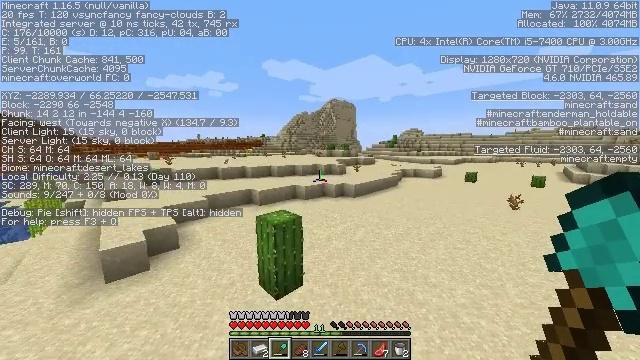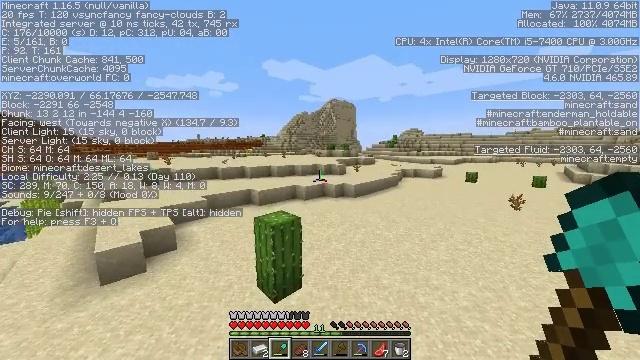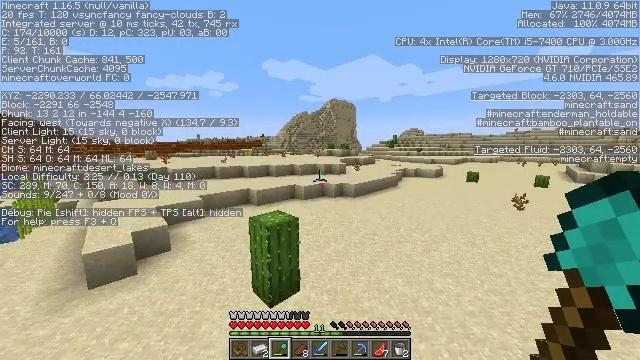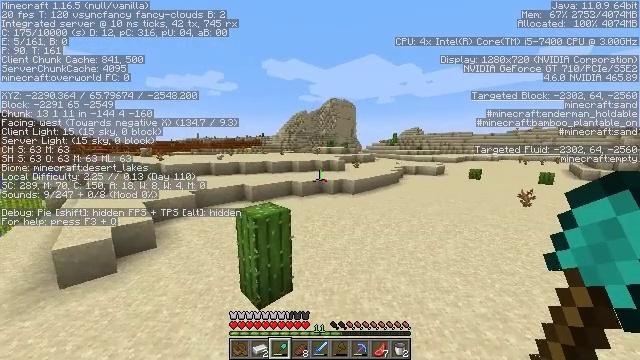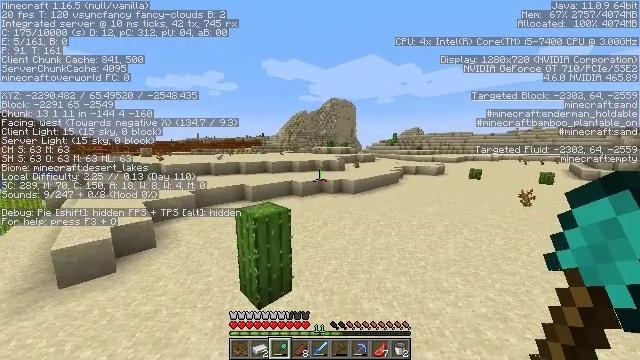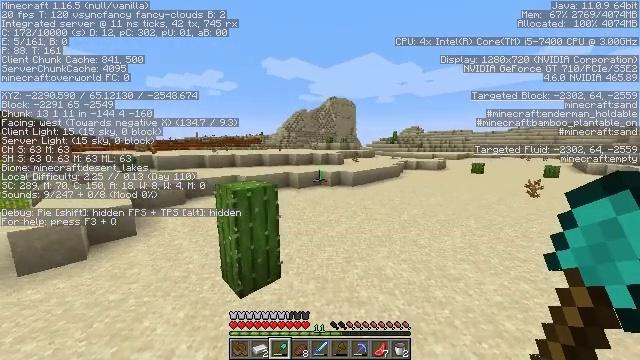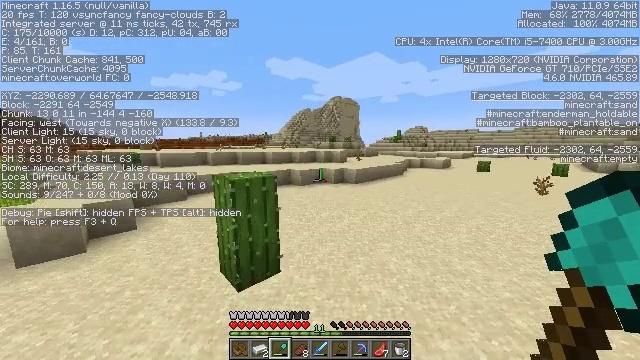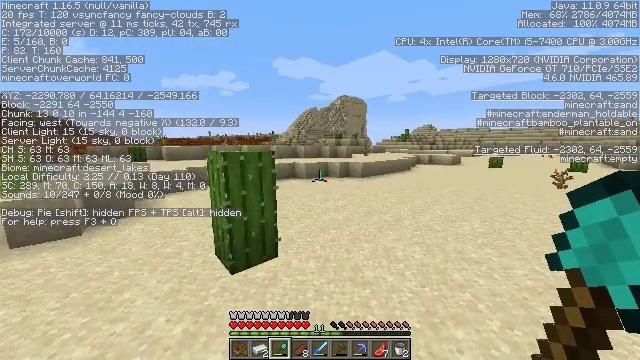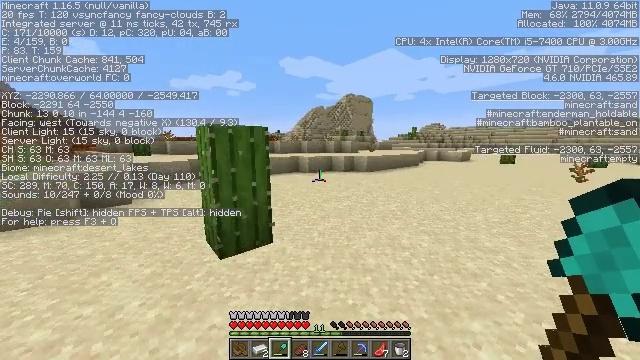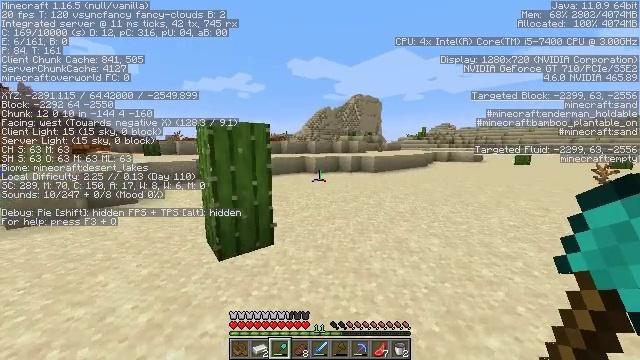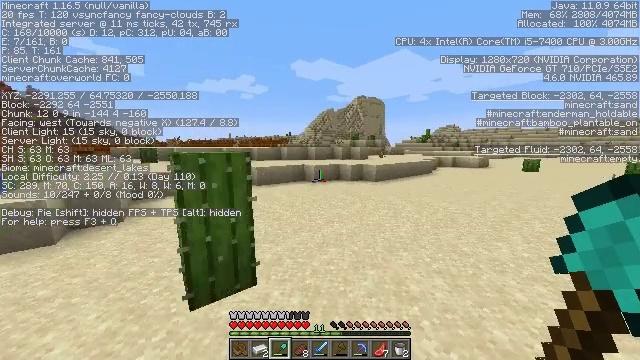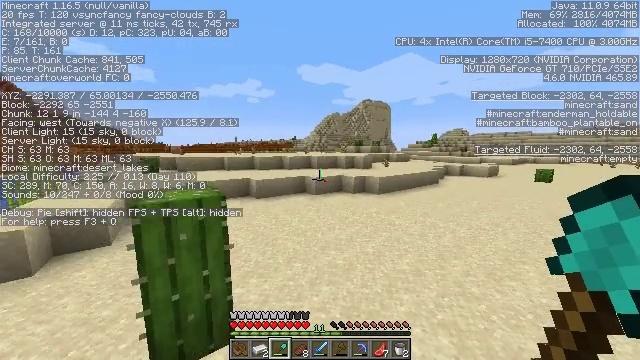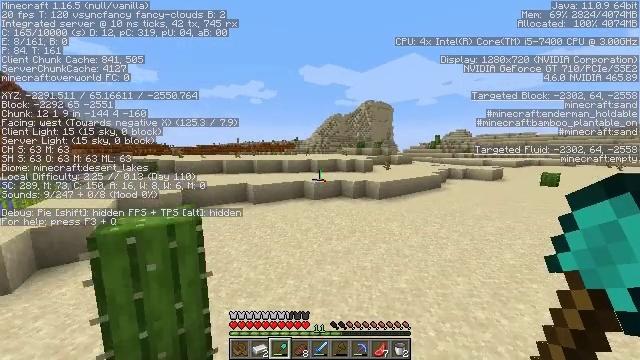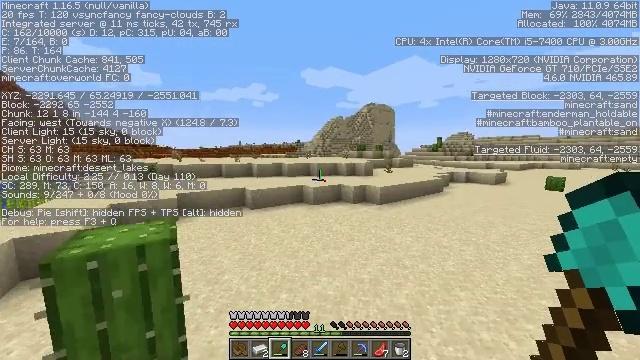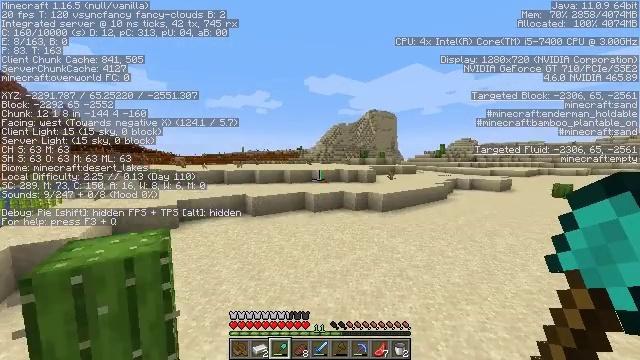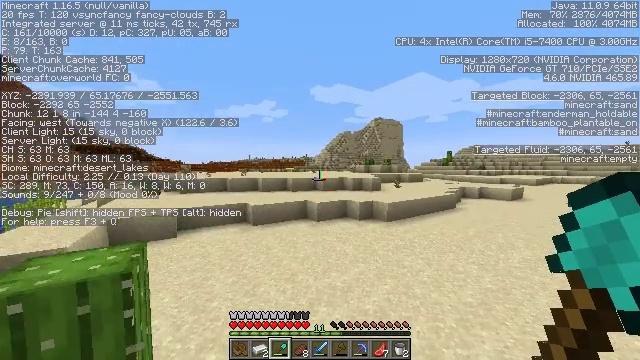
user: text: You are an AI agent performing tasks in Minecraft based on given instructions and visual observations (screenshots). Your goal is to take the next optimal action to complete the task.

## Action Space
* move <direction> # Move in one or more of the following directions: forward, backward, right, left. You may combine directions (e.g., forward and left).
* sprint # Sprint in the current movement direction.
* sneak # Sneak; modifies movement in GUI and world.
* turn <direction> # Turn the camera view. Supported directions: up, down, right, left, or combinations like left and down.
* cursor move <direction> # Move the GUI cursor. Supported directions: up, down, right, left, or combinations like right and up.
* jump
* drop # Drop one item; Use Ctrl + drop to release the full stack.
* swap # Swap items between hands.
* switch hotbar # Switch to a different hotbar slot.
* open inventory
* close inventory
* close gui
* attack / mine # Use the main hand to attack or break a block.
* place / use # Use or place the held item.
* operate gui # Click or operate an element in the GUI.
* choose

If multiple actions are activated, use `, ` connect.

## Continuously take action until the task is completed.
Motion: motion action
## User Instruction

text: Collect red sand from a desert biome.
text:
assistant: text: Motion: move forward and move right, jump
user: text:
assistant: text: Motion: move forward and move right, jump
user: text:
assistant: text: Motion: move forward and move right, jump
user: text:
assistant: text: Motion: move forward and move right, sprint, jump
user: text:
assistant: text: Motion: move forward and move right, sprint, jump
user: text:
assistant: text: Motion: move forward and move right, sprint, jump
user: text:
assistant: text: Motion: move forward and move right, sprint, turn left, jump
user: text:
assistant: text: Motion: move forward and move right, sprint, turn left, jump
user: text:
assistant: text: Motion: move forward and move right, sprint, turn left, jump
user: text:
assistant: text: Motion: move forward and move right, sprint, jump
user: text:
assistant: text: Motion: move forward and move right, sprint, turn left, jump
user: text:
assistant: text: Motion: move forward and move right, sprint, jump
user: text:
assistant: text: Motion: move forward, sprint, jump
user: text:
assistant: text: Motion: move forward, turn up, jump
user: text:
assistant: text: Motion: move forward, turn left and up, jump
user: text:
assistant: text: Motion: move forward, jump
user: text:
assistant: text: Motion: move forward, jump
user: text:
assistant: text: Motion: move forward, jump
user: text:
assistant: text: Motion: move forward, jump
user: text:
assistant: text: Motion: move forward, sprint, turn left, jump
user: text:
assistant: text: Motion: move forward, sprint, turn left, jump
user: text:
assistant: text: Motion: move forward, sprint, jump
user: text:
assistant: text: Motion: move forward, sprint, jump
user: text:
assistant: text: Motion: move forward, sprint, jump
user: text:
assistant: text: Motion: move forward, jump
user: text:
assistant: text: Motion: move forward, jump
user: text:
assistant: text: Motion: move forward, jump
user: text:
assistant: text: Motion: move forward, jump
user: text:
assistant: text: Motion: move forward, jump
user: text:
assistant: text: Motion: move forward, jump